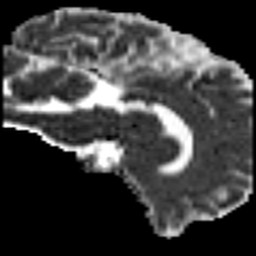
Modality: MD
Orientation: sagittal
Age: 43
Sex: male
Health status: ill
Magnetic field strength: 3 T
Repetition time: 9 s
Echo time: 0.093 s